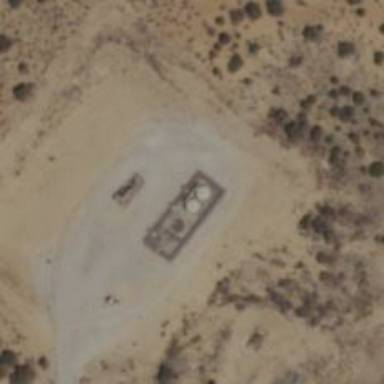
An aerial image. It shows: Storage tank with man-made structure.